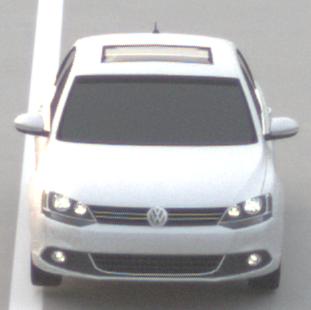
Make: VW
Model: Jetta 1.2 TSI
Detailed model: Jetta (IV)
Model produced from: 2011/01
Model produced until: 2014/08
Doors: 4
Color: white
Road condition: dry road
Daytime: sunrise or sunset
Contrast: low contrast